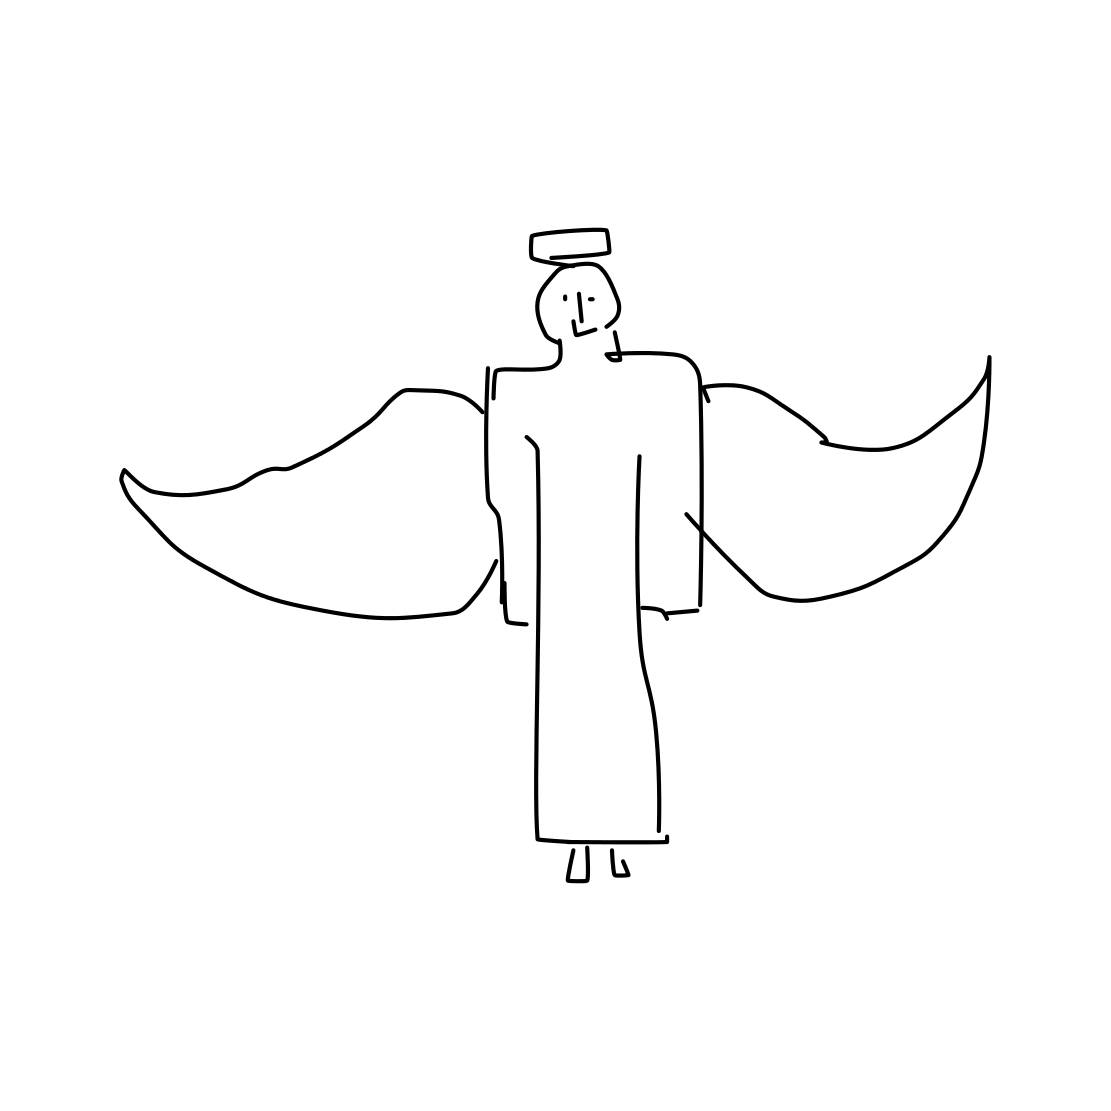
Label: angel